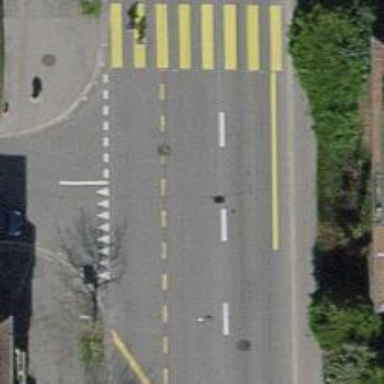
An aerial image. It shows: Asphalt road designated as living street.